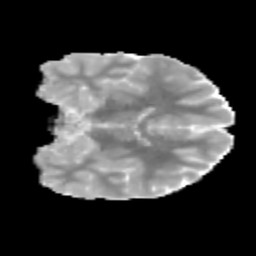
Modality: MD
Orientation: coronal
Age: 11
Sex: male
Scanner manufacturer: siemens
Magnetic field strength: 3 T
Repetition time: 3.8 s
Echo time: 0.07 s